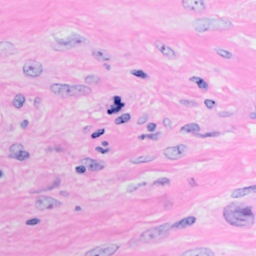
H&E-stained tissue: Breast